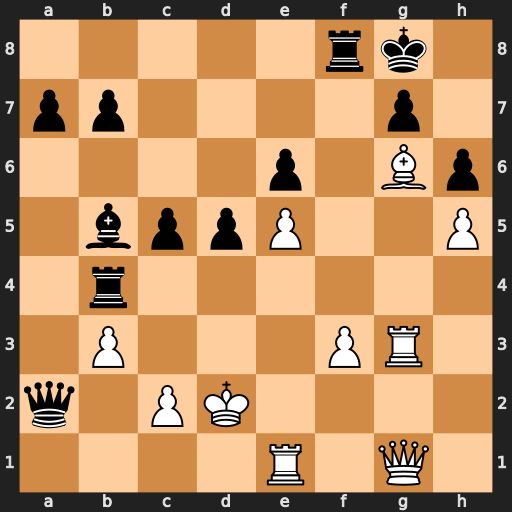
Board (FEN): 5rk1/pp4p1/4p1Bp/1bppP2P/1r6/1P3PR1/q1PK4/4R1Q1
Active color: w
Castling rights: -
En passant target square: -
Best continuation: Bh7+ Kh8 Rxg7 Rd4+ Ke3 Rd3+ Bxd3 d4+ Kf2 Bxd3 Re2